Question: I'm a newbie to Angular and rails api.I have an angular app called contacts that i built in Angular.js using Yeoman. I build a rails api in the backend. I was able to retrieve data by establishing a link between rails and angular front end. My problem is how to add data to backend which is in rails upon clicking the button? Please check the picture to get a clear picture.
This is my app.js code:
'''
'use strict';
/**
* @ngdoc overview
* @name fakeLunchHubApp
* @description
* # fakeLunchHubApp
*
* Main module of the application.
*/
var app = angular.module('fakeLunchHubApp', [
'ngAnimate',
'ngCookies',
'ngResource',
'ngRoute',
'ngSanitize',
'ngTouch'
]);
app.config(function ($routeProvider) {
$routeProvider
.when('/', {
templateUrl: 'views/main.html',
controller: 'MainCtrl'
})
.when('/about', {
templateUrl: 'views/about.html',
controller: 'AboutCtrl'
})
.when('/groups', {
templateUrl: 'views/groups.html',
controller: 'GroupsCtrl'
})
.when('/contact', {
templateUrl: 'views/contact.html',
controller: 'GroupsCtrl'
})
.otherwise({
redirectTo: '/'
});
});
app.factory('Group', ['$resource', function($resource) {
return $resource('/api/groups/:id.json', null, {
'update': { method:'PUT' }
});
}]);
'''
and my groups.js
'''
'use strict';
/**
* @ngdoc function
* @name fakeLunchHubApp.controller:GroupsCtrl
* @description
* # GroupsCtrl
* Controller of the fakeLunchHubApp
*/
angular.module('fakeLunchHubApp')
.controller('GroupsCtrl', ['$scope', 'Group', function ($scope, Group) {
$scope.groups = Group.query();
}]);
'''
Index.html
'''
<!doctype html>
<html class="no-js">
<head>
<meta charset="utf-8">
<title>Angular Rails</title>
<meta name="description" content="">
<meta name="viewport" content="width=device-width">
<!-- Place favicon.ico and apple-touch-icon.png in the root directory -->
<!-- build:css(.) styles/vendor.css -->
<!-- bower:css -->
<!-- endbower -->
<!-- endbuild -->
<!-- build:css(.tmp) styles/main.css -->
<link rel="stylesheet" href="styles/main.css">
<!-- endbuild -->
</head>
<body ng-app="fakeLunchHubApp">
<!--[if lt IE 7]>
<p class="browsehappy">You are using an <strong>outdated</strong> browser. Please <a href="http://browsehappy.com/">upgrade your browser</a> to improve your experience.</p>
<![endif]-->
<!-- Add your site or application content here -->
<div class="container">
<div class="header" ng-controller="HeaderController">
<ul class="nav nav-pills pull-right" >
<li ng-class="{ active: isActive('/')}"><a ng-href="#">Home</a></li>
<li ng-class="{ active: isActive('/groups')}"><a ng-href="#/groups">Groups</a></li>
<li ng-class="{ active: isActive('/about')}"><a ng-href="#/about">About</a></li>
<li ng-class="{ active: isActive('/contact')}"><a ng-href="#/contact">Contact</a></li>
</ul>
<h3 class="text-muted">Angular Rails</h3>
</div>
<div ng-view=""></div>
<div class="footer">
<p><span class="glyphicon glyphicon-heart"></span> from the Yeoman team</p>
</div>
</div>
<!-- Google Analytics: change UA-XXXXX-X to be your site's ID -->
<script>
function HeaderController($scope, $location)
{
$scope.isActive = function (viewLocation) {
return viewLocation === $location.path();
};
}
</script>
<script>
(function(i,s,o,g,r,a,m){i['GoogleAnalyticsObject']=r;i[r]=i[r]||function(){
(i[r].q=i[r].q||[]).push(arguments)},i[r].l=1*new Date();a=s.createElement(o),
m=s.getElementsByTagName(o)[0];a.async=1;a.src=g;m.parentNode.insertBefore(a,m)
})(window,document,'script','//www.google-analytics.com/analytics.js','ga');
ga('create', 'UA-XXXXX-X');
ga('send', 'pageview');
</script>
<!-- build:js(.) scripts/oldieshim.js -->
<!--[if lt IE 9]>
<script src="bower_components/es5-shim/es5-shim.js"></script>
<script src="bower_components/json3/lib/json3.js"></script>
<![endif]-->
<!-- endbuild -->
<!-- build:js(.) scripts/vendor.js -->
<!-- bower:js -->
<script src="bower_components/jquery/dist/jquery.js"></script>
<script src="bower_components/angular/angular.js"></script>
<script src="bower_components/bootstrap-sass-official/assets/javascripts/bootstrap/affix.js"></script>
<script src="bower_components/bootstrap-sass-official/assets/javascripts/bootstrap/alert.js"></script>
<script src="bower_components/bootstrap-sass-official/assets/javascripts/bootstrap/button.js"></script>
<script src="bower_components/bootstrap-sass-official/assets/javascripts/bootstrap/carousel.js"></script>
<script src="bower_components/bootstrap-sass-official/assets/javascripts/bootstrap/collapse.js"></script>
<script src="bower_components/bootstrap-sass-official/assets/javascripts/bootstrap/dropdown.js"></script>
<script src="bower_components/bootstrap-sass-official/assets/javascripts/bootstrap/tab.js"></script>
<script src="bower_components/bootstrap-sass-official/assets/javascripts/bootstrap/transition.js"></script>
<script src="bower_components/bootstrap-sass-official/assets/javascripts/bootstrap/scrollspy.js"></script>
<script src="bower_components/bootstrap-sass-official/assets/javascripts/bootstrap/modal.js"></script>
<script src="bower_components/bootstrap-sass-official/assets/javascripts/bootstrap/tooltip.js"></script>
<script src="bower_components/bootstrap-sass-official/assets/javascripts/bootstrap/popover.js"></script>
<script src="bower_components/angular-resource/angular-resource.js"></script>
<script src="bower_components/angular-cookies/angular-cookies.js"></script>
<script src="bower_components/angular-sanitize/angular-sanitize.js"></script>
<script src="bower_components/angular-animate/angular-animate.js"></script>
<script src="bower_components/angular-touch/angular-touch.js"></script>
<script src="bower_components/angular-route/angular-route.js"></script>
<!-- endbower -->
<!-- endbuild -->
<!-- build:js({.tmp,app}) scripts/scripts.js -->
<script src="scripts/app.js"></script>
<script src="scripts/controllers/main.js"></script>
<script src="scripts/controllers/about.js"></script>
<script src="scripts/controllers/groups.js"></script>
<!-- endbuild -->
</body>
</html>
'''
group.html
'''
<h1>Groups</h1>
<form ng-submit="addgrp(contact)">
<input type="text" ng-model="contact"></input>
<button type="submit" class="btn btn-info">Insert</button>
</form>
<div class="row">
<div class="col-md-8">
<ul>
<li ng-repeat="group in groups">
<a href="" ng-click="get(group)">{{group.name}}</a>&nbsp;
<button class="btn btn-alert" ng-click="remove(selected)">Delete
</button>
</li>
</ul>
</div>
<div class="jumbotron col-md-4" ng-show="selected">
<h1><a>{{selected.id}}</a></h1>
</div>
</div>
'''
In the rails backend i used
'''
$ rails g scaffold group name:string
'''
My routes.rb
'''
Rails.application.routes.draw do
scope '/api' do
resources :groups, except: [:new, :edit]
end
end
'''
The client code is uploaded here: <URL>
The server code is uploaded here: <URL>
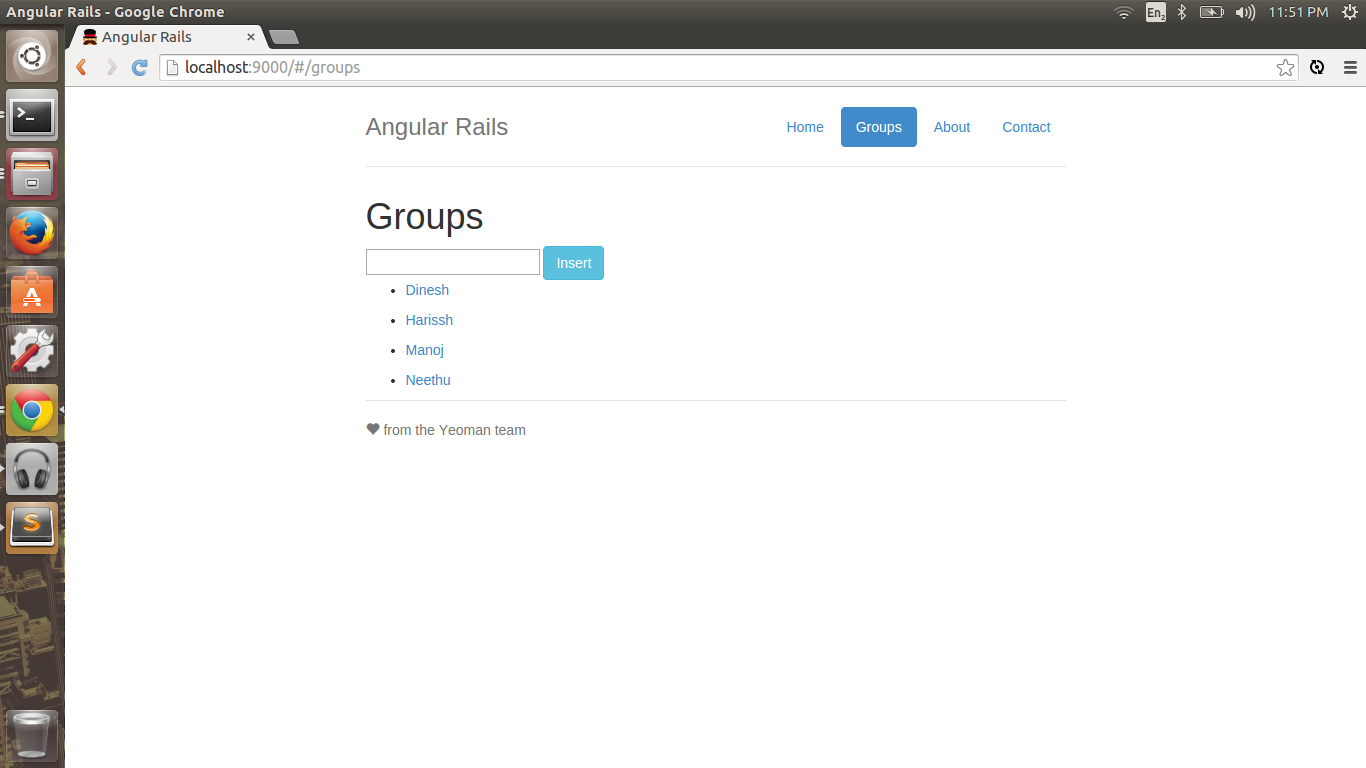
Answer: I added this code below to my group.js and it worked fine
'''
$scope.addgrp = function(title) {
var grp = new Group();
grp.name = title;
grp.$save(function(){
$scope.contact=null;
$scope.groups = Group.query();
});
};
'''